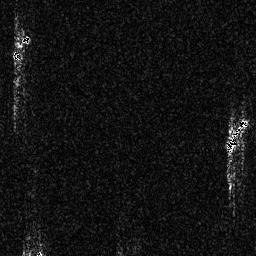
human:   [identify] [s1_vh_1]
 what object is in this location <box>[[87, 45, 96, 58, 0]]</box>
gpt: <ref>1 medium ship at the right</ref>